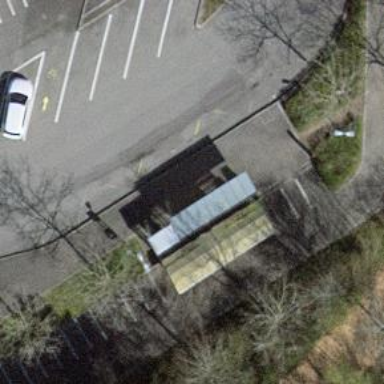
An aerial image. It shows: Bus stop with sheltered platform for public transport.